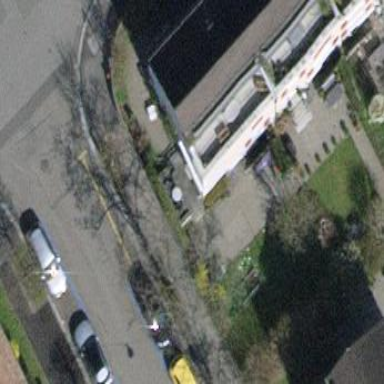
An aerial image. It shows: Terrace building with gabled roof.